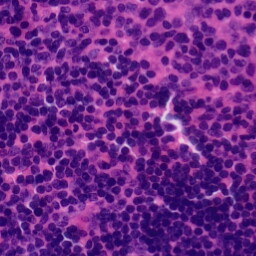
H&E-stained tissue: Tonsil